Field crop: maize
Growth stage: 2
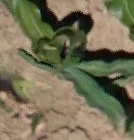
Species: maize